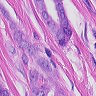
Metastatic tissue present: yes